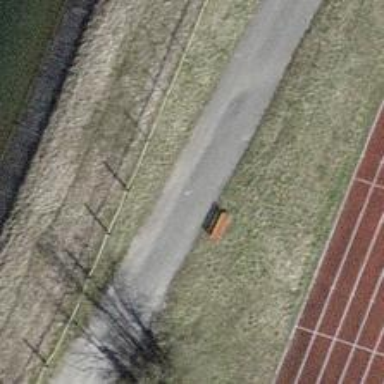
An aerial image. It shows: Chain link fence.